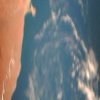
Label: water